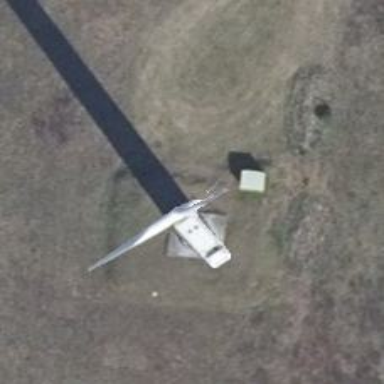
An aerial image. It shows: Wind generator powered by wind turbine.